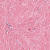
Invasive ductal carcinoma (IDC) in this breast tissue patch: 0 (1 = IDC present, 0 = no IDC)